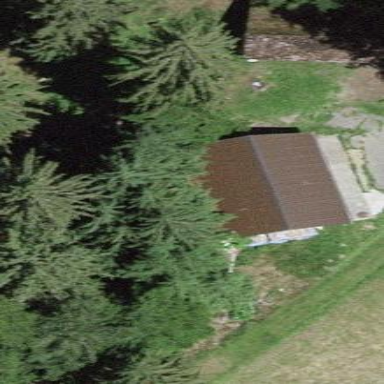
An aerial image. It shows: Sty building.